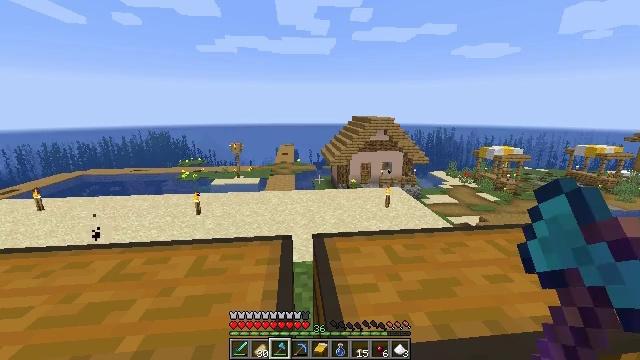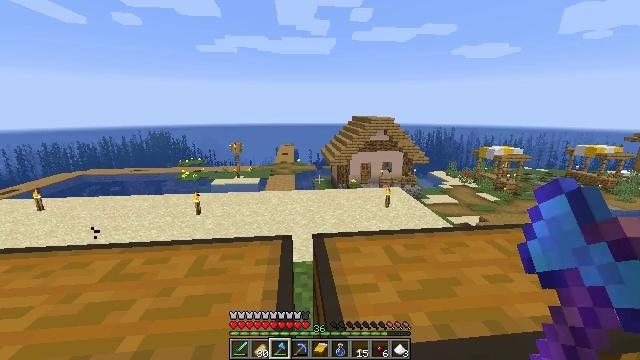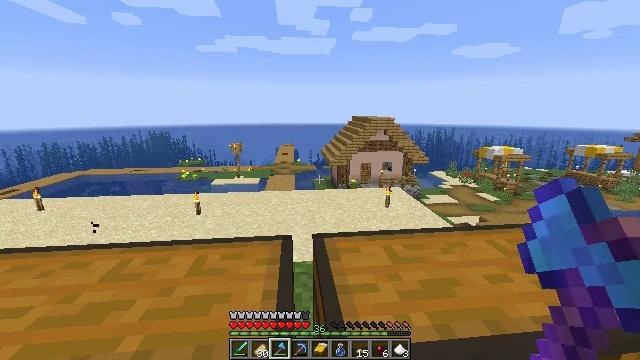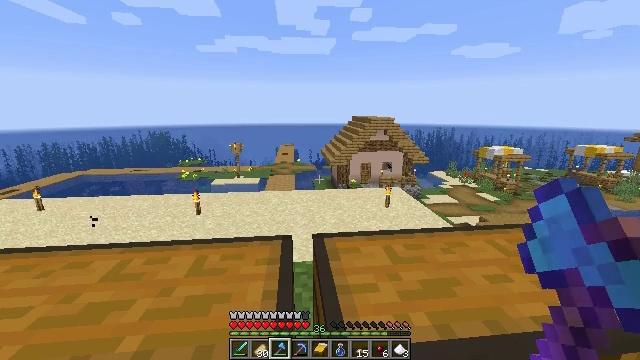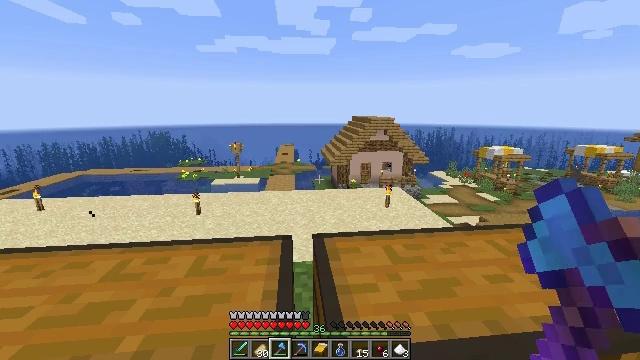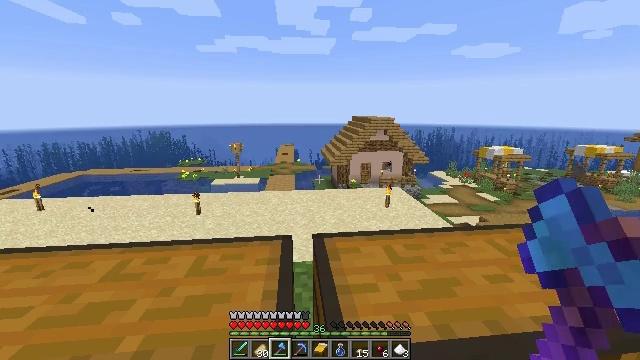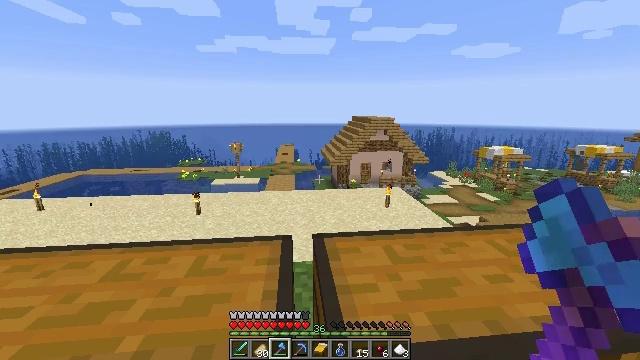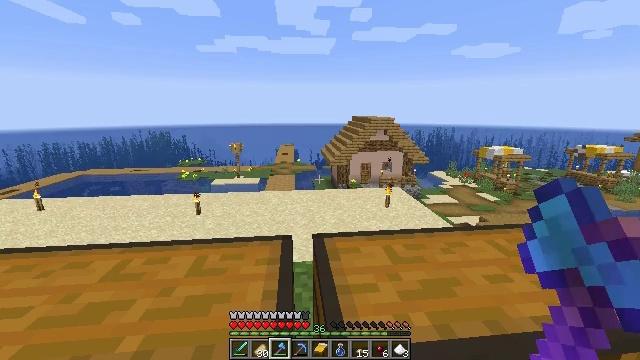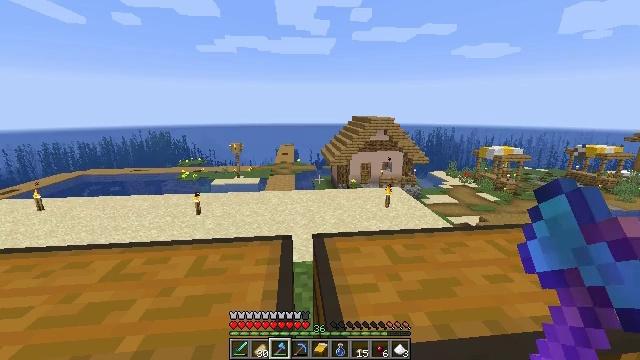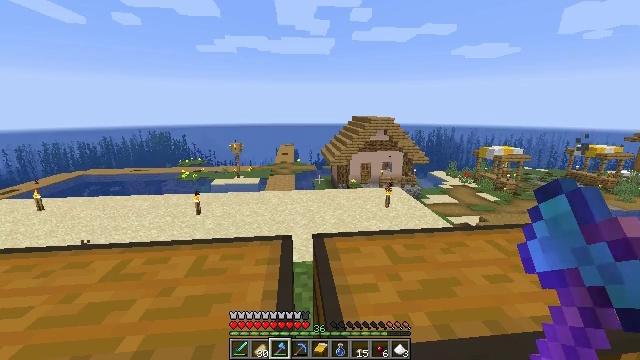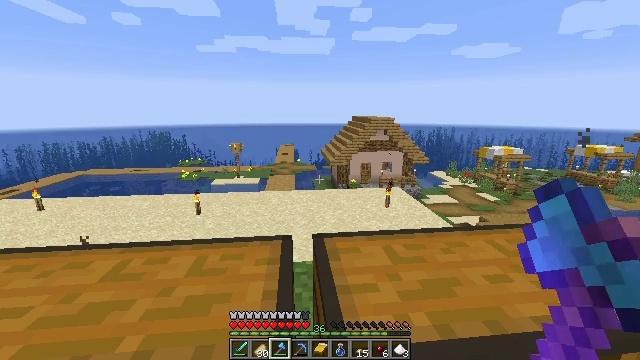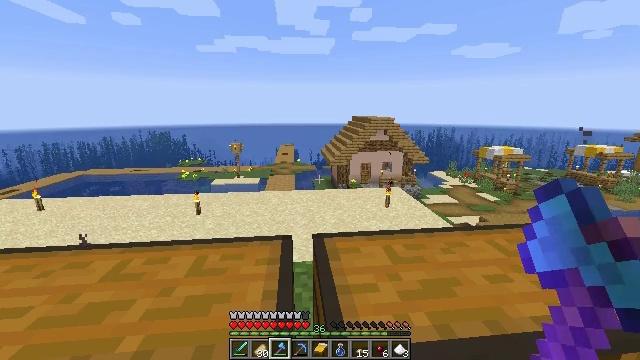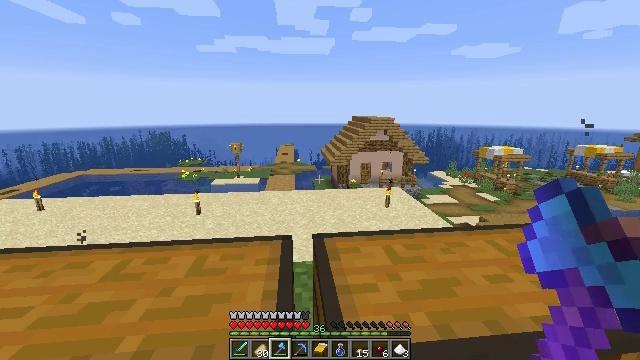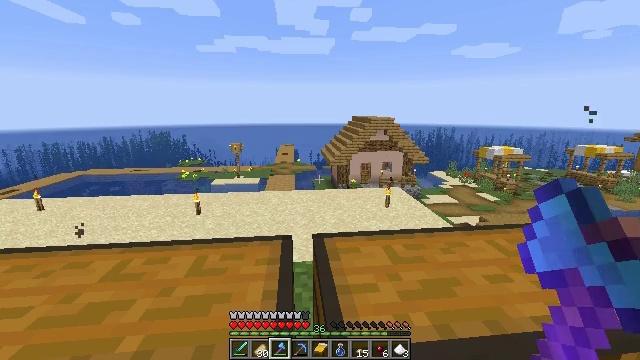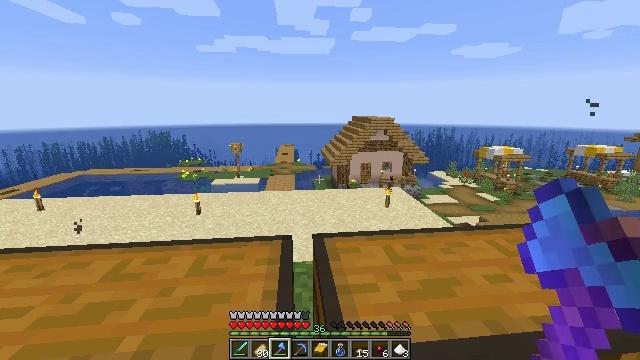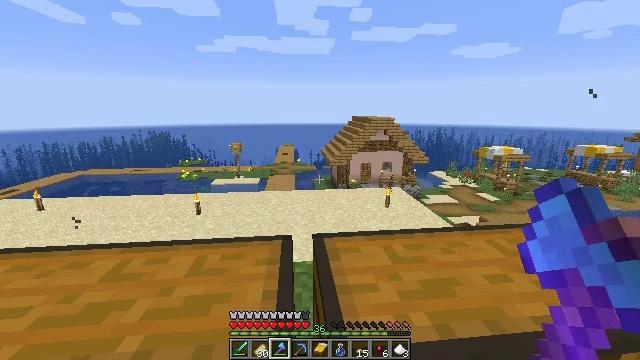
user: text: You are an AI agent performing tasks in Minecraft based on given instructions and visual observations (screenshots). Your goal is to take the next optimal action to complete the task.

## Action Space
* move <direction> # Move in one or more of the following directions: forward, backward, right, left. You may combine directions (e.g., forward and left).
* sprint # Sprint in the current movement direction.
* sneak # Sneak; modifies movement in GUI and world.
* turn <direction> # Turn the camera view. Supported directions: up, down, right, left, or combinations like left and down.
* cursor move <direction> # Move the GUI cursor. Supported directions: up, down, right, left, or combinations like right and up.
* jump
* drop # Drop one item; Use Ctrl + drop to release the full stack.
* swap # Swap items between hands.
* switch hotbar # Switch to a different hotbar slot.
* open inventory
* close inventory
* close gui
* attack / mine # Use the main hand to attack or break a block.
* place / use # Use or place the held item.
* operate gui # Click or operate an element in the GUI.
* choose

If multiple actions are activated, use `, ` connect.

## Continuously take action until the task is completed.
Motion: motion action
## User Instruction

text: Turn spider eye, mushroom, and sugar into a fermented spider eye.
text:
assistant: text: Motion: no_op
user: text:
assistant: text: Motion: no_op
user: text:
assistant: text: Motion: no_op
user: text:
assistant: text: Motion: no_op
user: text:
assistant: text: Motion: no_op
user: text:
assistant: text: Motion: no_op
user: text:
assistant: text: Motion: no_op
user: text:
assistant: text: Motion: no_op
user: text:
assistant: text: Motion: no_op
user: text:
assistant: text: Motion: no_op
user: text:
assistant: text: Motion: no_op
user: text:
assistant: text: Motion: no_op
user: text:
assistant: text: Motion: no_op
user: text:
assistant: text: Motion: no_op
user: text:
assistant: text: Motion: no_op
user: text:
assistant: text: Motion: no_op
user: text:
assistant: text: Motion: no_op
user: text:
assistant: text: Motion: no_op
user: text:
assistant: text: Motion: no_op
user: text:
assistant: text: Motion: no_op
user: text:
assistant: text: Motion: no_op
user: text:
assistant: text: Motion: no_op
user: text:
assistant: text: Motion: no_op
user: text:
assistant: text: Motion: no_op
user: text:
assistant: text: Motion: no_op
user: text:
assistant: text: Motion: no_op
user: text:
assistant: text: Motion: no_op
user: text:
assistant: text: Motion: no_op
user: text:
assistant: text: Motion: no_op
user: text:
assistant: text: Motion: no_op